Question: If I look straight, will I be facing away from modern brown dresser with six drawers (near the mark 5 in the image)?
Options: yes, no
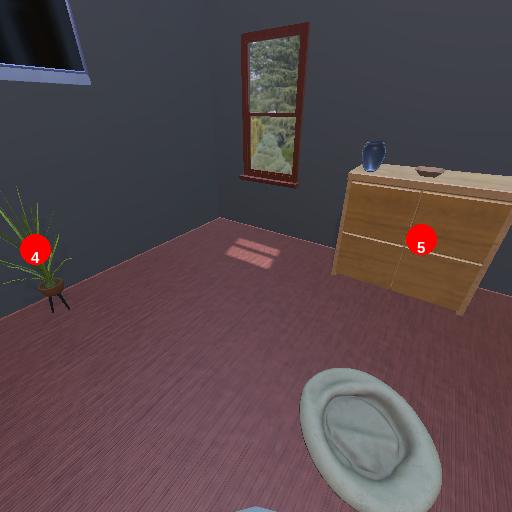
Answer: yes